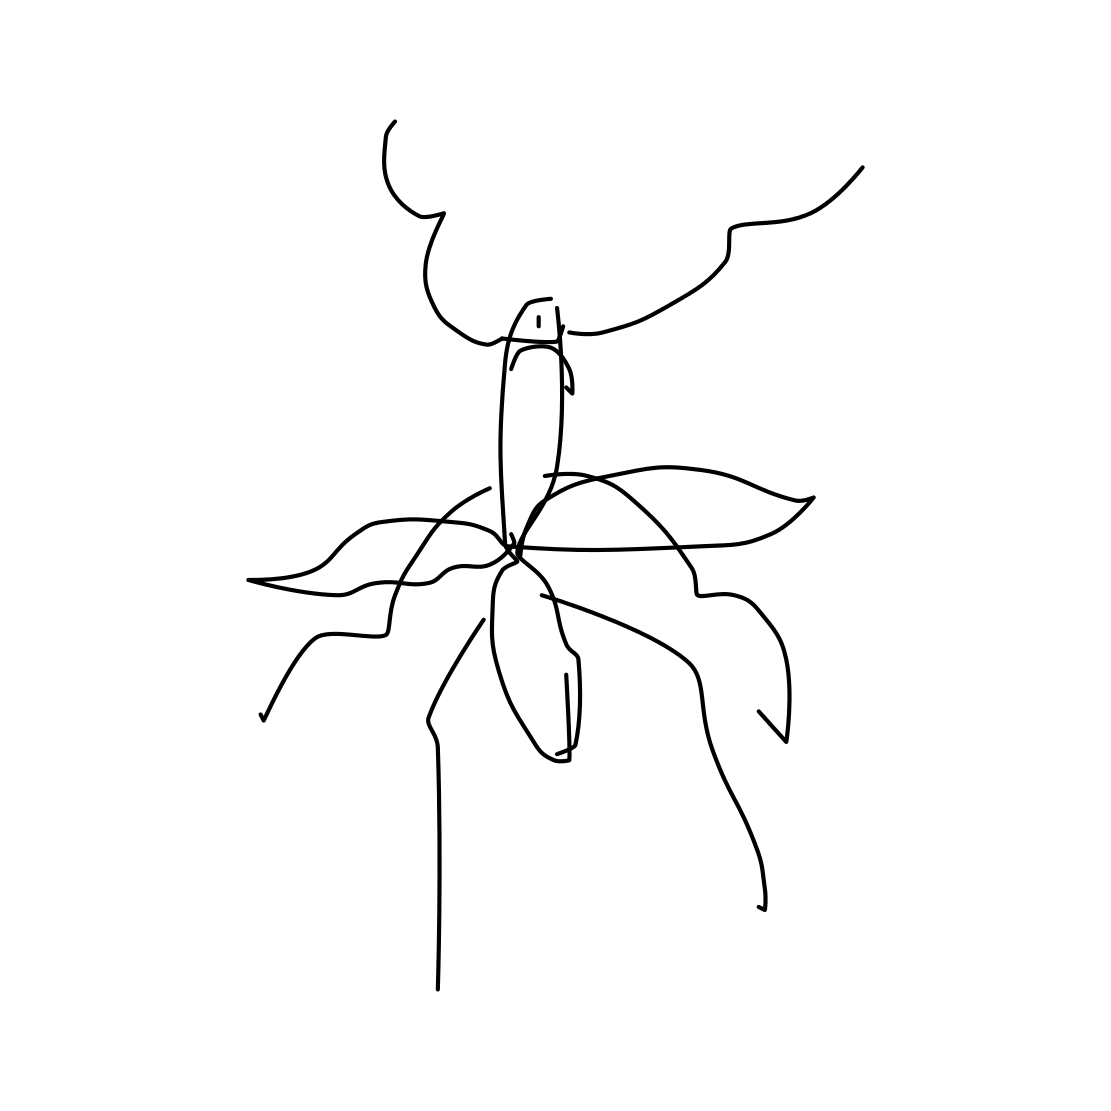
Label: mosquito